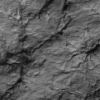
Label: not_dusty